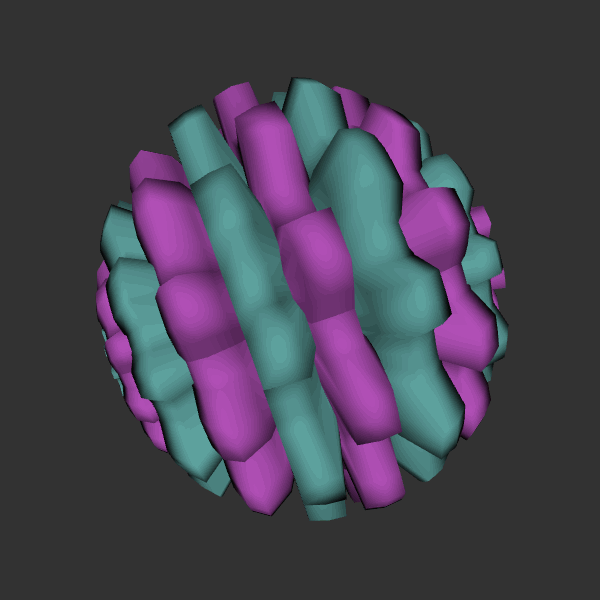
Background: dark